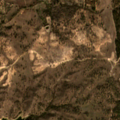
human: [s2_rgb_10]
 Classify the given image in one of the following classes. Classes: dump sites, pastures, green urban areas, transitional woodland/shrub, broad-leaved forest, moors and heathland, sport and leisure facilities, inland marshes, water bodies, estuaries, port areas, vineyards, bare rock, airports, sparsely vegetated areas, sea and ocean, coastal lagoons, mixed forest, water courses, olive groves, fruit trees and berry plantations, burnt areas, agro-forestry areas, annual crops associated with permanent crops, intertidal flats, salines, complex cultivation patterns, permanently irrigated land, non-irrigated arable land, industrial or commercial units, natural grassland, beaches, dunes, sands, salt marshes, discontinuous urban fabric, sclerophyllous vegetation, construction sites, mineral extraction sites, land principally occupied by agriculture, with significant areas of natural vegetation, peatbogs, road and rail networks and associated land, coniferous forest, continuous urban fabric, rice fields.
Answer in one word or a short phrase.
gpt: complex cultivation patterns, land principally occupied by agriculture, with significant areas of natural vegetation, agro-forestry areas, broad-leaved forest, transitional woodland/shrub